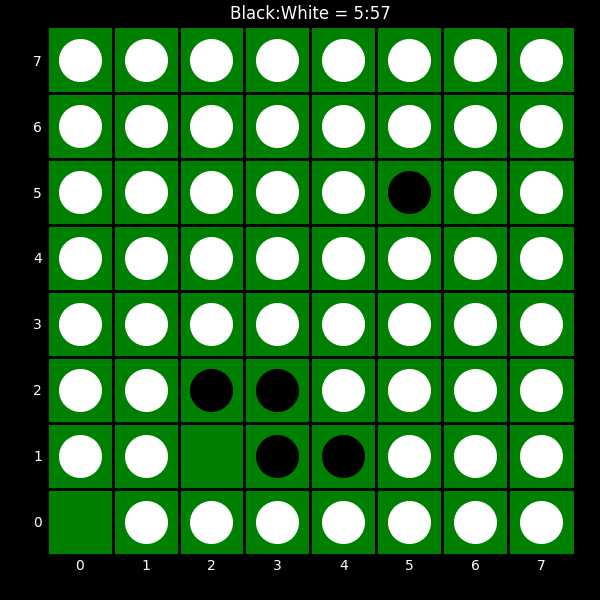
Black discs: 5
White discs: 57